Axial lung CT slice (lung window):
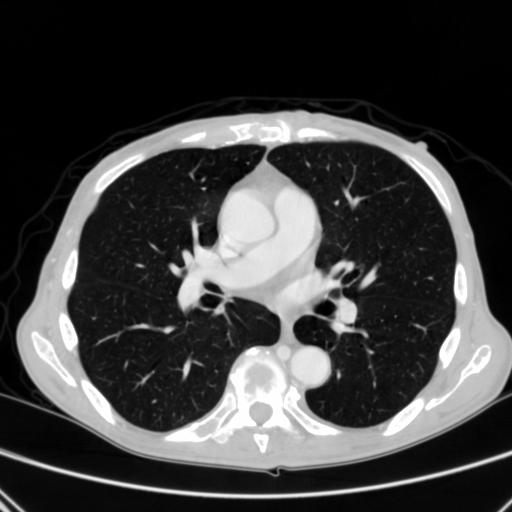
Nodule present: no